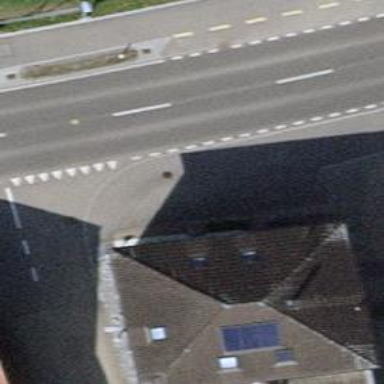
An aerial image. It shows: Simple and straightforward house.